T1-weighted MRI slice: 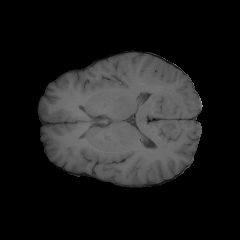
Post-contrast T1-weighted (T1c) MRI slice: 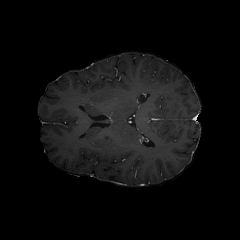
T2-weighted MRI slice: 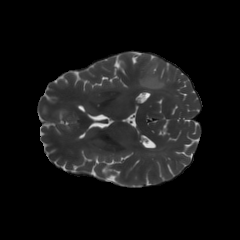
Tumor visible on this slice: yes